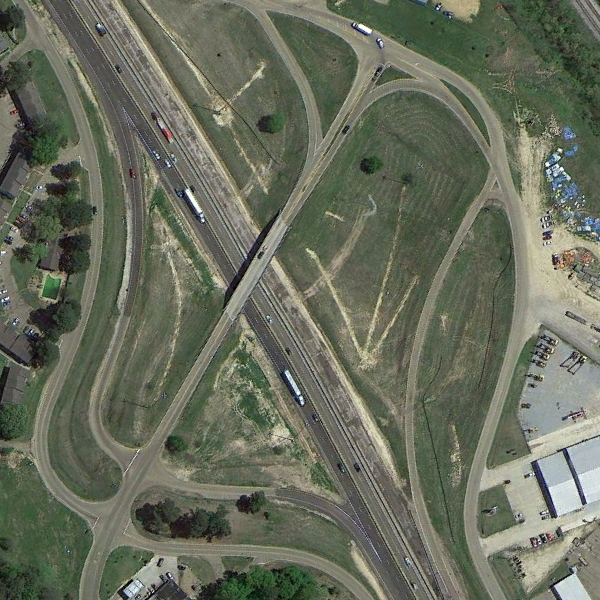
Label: Viaduct